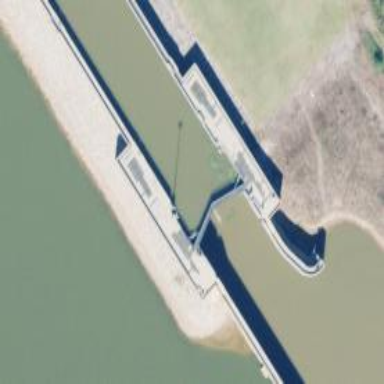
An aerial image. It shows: Lock gate on waterway.